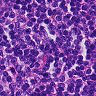
Metastatic tissue present: no